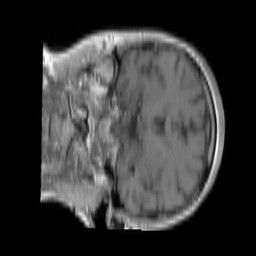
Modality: T1w
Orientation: coronal
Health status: ill
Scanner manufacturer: siemens
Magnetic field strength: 3 T
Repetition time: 0.4 s
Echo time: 0.00246 s